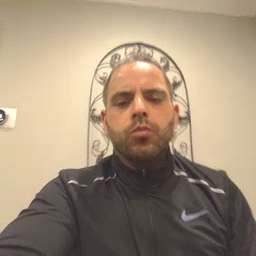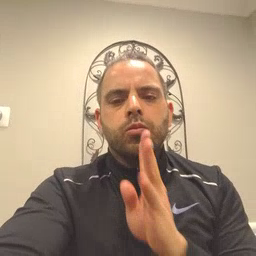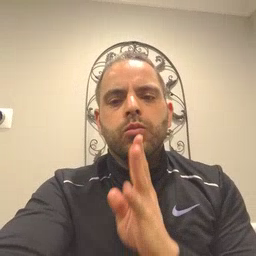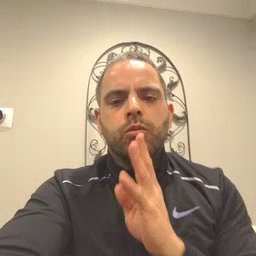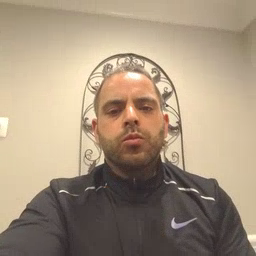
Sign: talk